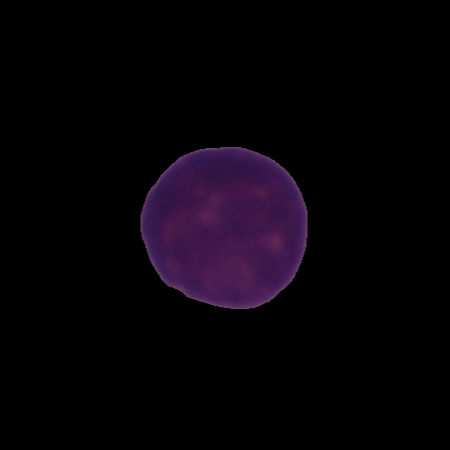
Label: healthy